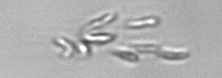
Label: Dinobryon